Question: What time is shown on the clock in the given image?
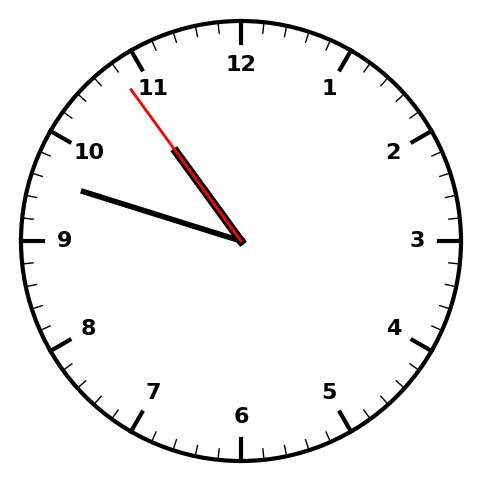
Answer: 10:47:54